Question: I'm using the twitter4j library and am having problems with one of the classes. In my code i get an instance of <URL> that i can't use. Coldfusion throws an error when i try to access any of them:
> '''
Either there are no methods with the specified method name and argument types, or
the getTokenSecret method is overloaded with argument types that ColdFusion cannot
decipher reliably. ColdFusion found 0 methods that matched the provided arguments.
If this is a Java object and you verified that the method exists, you may need to
use the javacast function to reduce ambiguity.
'''
some of the relevant code:
'''
<cfset twitterFactory = createObject("java", "twitter4j.TwitterFactory").init(config)>
<cfset twitter = twitterFactory.getInstance()>
<cfset RequestToken = twitter.getOAuthRequestToken()>
<cfset TokenSecret = RequestToken.getTokenSecret()>
'''
Dumping the RequestToken i can see the java class names in the dump, and it shows the methods.

The two methods i need to use are getToken() and getTokenSecret(). Neither take any arguments, so there's nothing to javacast.
Using coldfusion8, and the latest twitter4j release 3.0.3
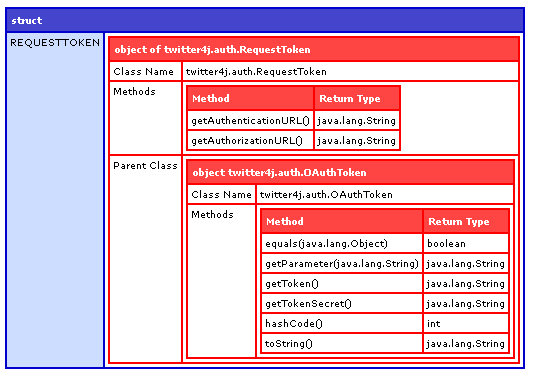
Answer: Everything looks right to me: both the class and methods are 'public'. It be a bug. CF uses <URL> to identify and invoke the methods. It usually gets it right, but not always. I have seen that happen once or twice in older versions. Usually with inherited methods.
If that is the problem, you could use reflection yourself as a work-around:
'''
<cfscript>
emptyArray = [];
method = RequestToken.getClass().getMethod("getTokenSecret", emptyArray);
result = method.invoke( RequestToken, emptyArray);
</cfscript>
'''